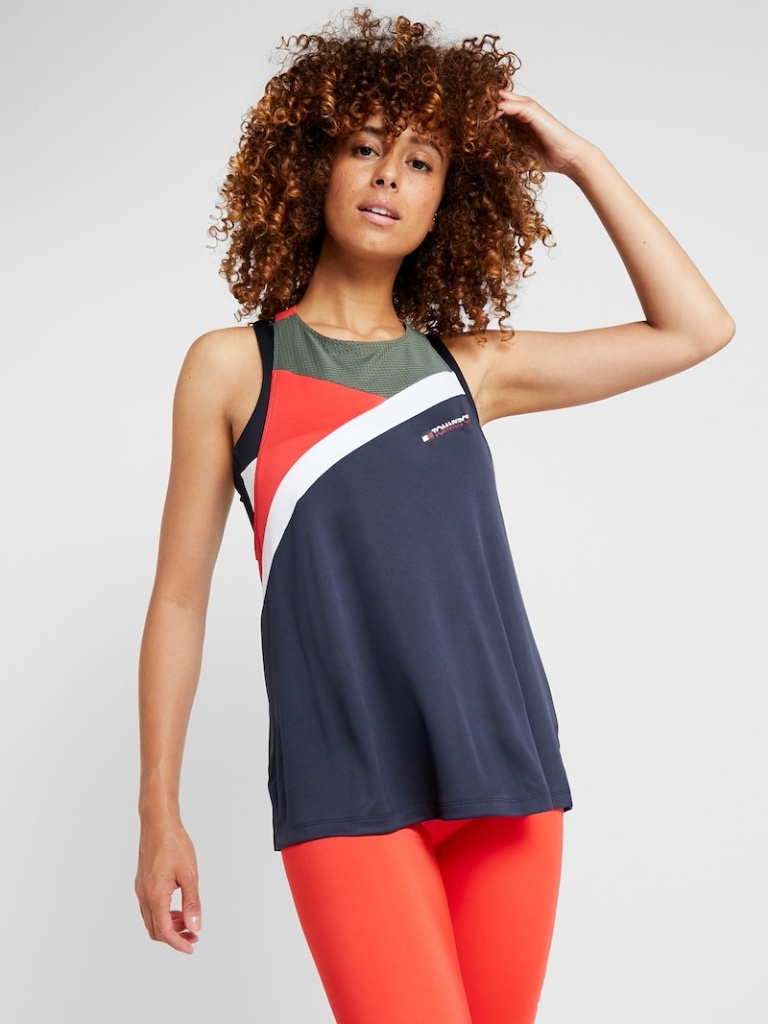
cotton relaxed sleeveless hip length Untucked halterneck tank